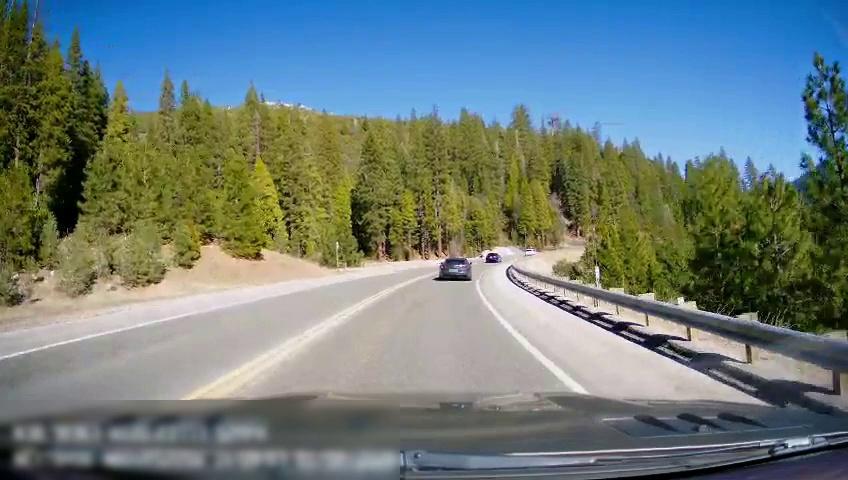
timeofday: Day
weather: Sunny
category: Drivable Space
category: Vehicles | Car
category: Vehicles | Car
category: Vehicles | Car
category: Lanes | Opposite Lane
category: Lanes | Current Lane
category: Lanes | Opposite Lane
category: Lanes | Current Lane